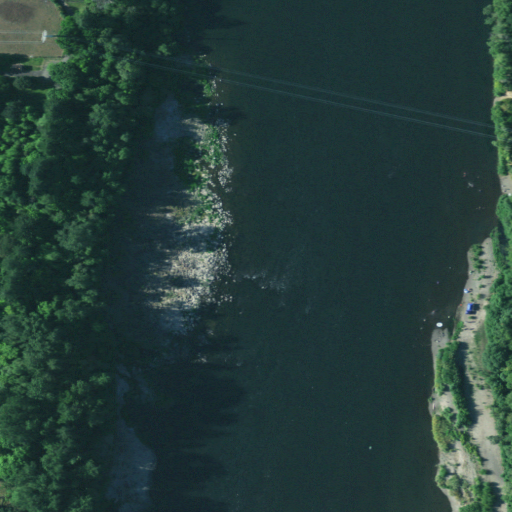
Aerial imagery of bar in Oregon named Lincoln Rocks containing open water, woody wetlands, barren land, herbaceous wetlands, pasture, cultivated crops, shrub, evergreen forest, and open development